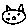
Label: cat